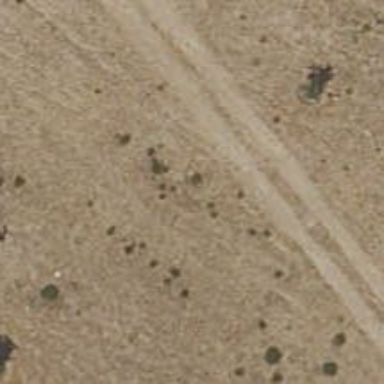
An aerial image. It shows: Track with fine gravel surface of grade2 quality.